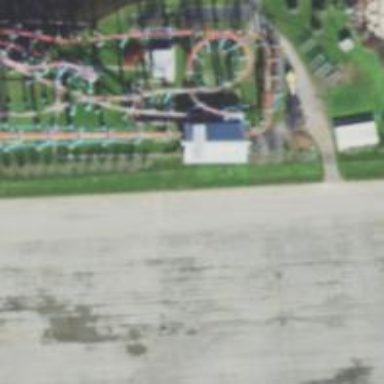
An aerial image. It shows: Attraction that is roller coaster. It is popular tourism spot.